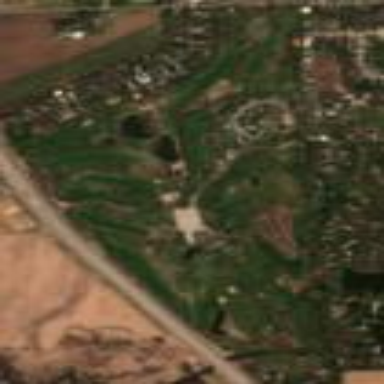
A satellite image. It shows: Golf course surrounded by greenery.